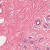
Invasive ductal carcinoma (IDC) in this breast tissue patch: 0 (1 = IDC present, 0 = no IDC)